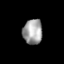
Tissue: skin
Cell type: Epithelial cells
Senescence score: 0.7168
Nuclear area (px): 474
Mean DAPI intensity: 162.228